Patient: sex M, age 64
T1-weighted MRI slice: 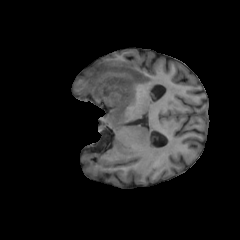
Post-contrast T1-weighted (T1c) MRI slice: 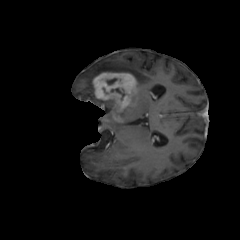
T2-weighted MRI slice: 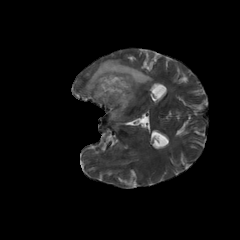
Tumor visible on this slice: yes
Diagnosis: Glioblastoma, IDH-wildtype
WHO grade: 4